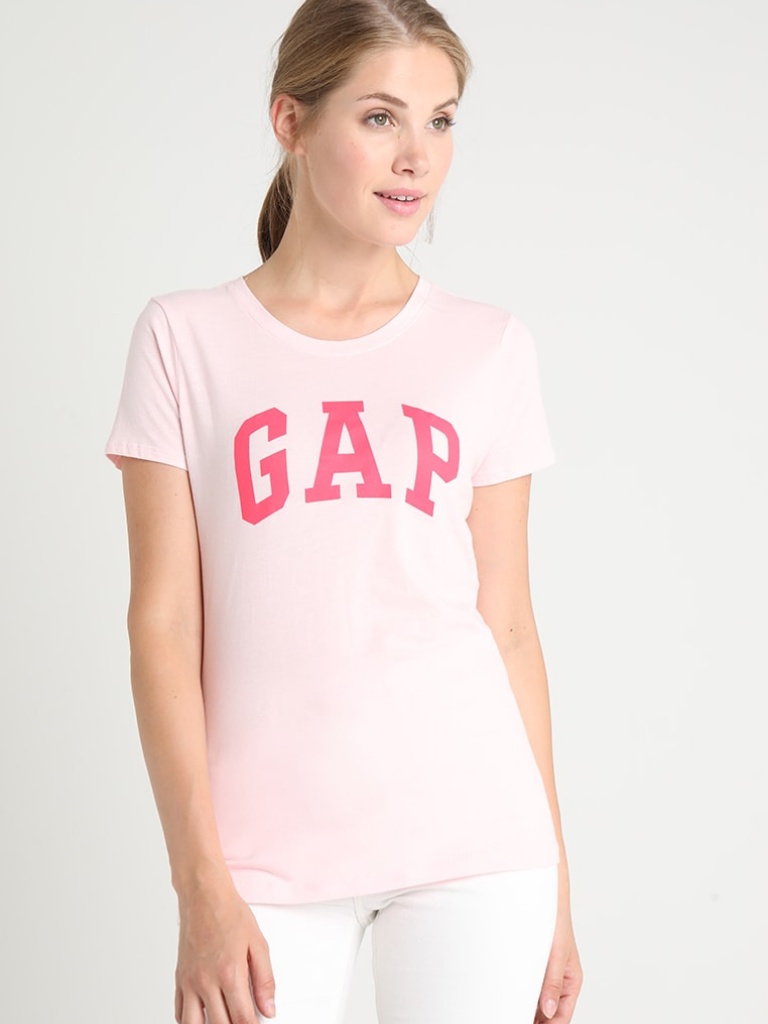
cotton tight short sleeve hip length Untucked crew t-shirt